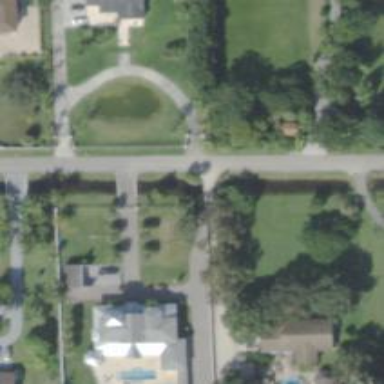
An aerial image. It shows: Driveway that functions as bridge.